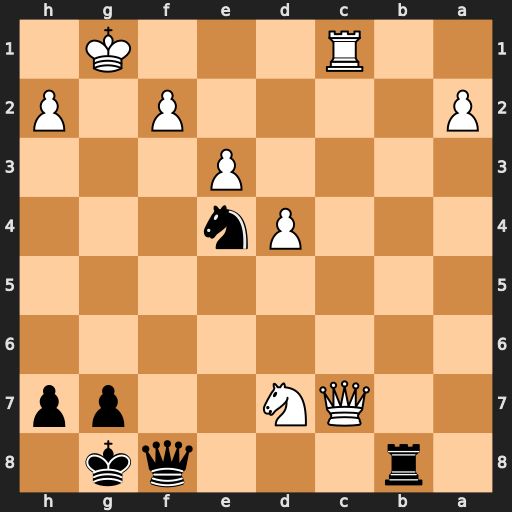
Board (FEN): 1r3qk1/2QN2pp/8/8/3Pn3/4P3/P4P1P/2R3K1
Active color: b
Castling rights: -
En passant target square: -
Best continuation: Qxf2+ Kh1 Qf3+